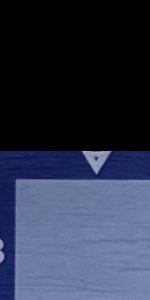
Label: Empty